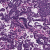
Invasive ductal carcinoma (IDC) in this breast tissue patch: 1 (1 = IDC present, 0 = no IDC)